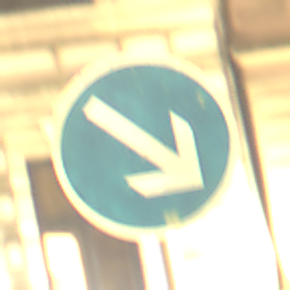
Verkehrszeichen: VorgeschriebeneVorbeifahrtRechts
Umgebung: Outdoor, Urban
Tageszeit: Night
Wetter: Clear
Licht: Artificial
Jahreszeit: NotSpecified
Kontrast: HighContrast